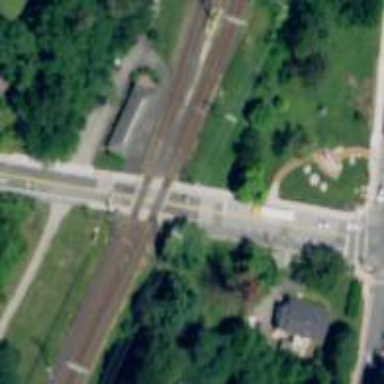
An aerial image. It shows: Crossing for the railway.